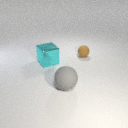
large cyan metal cube in front of small brown rubber sphere